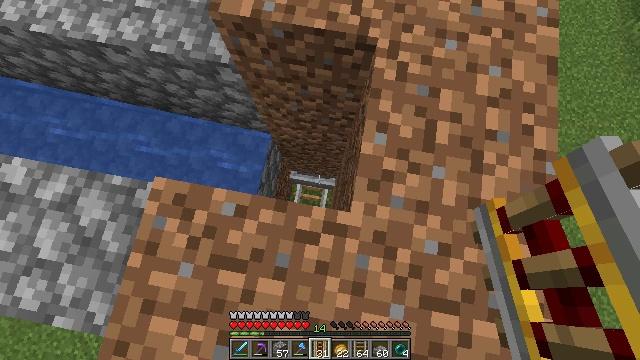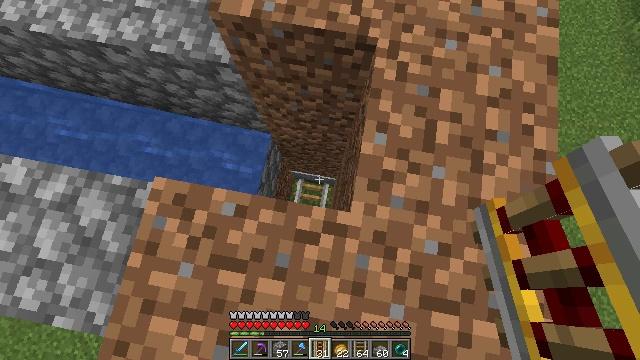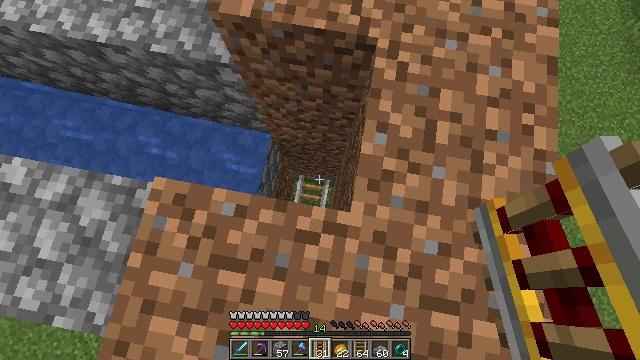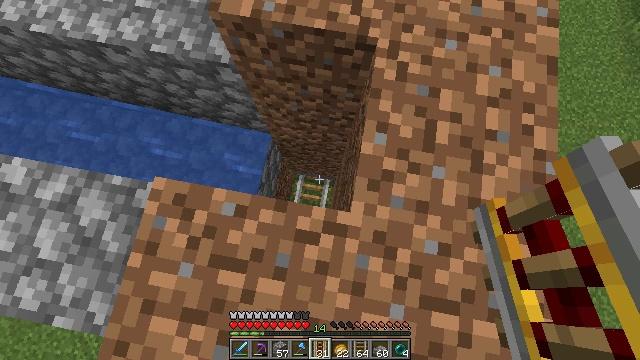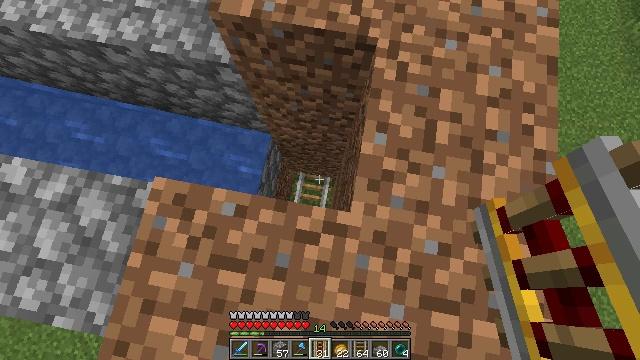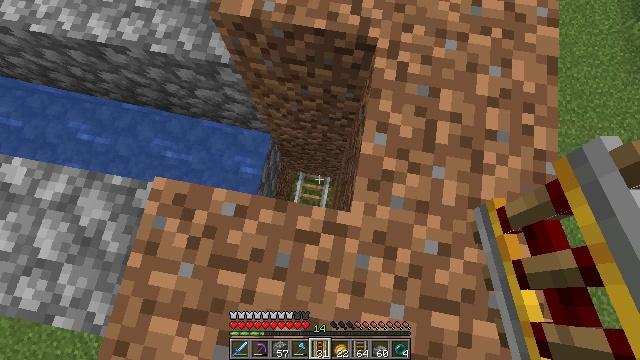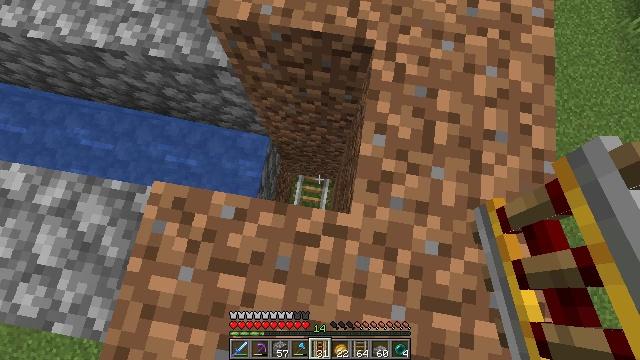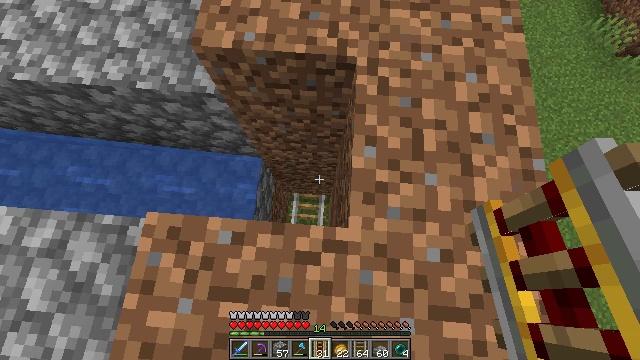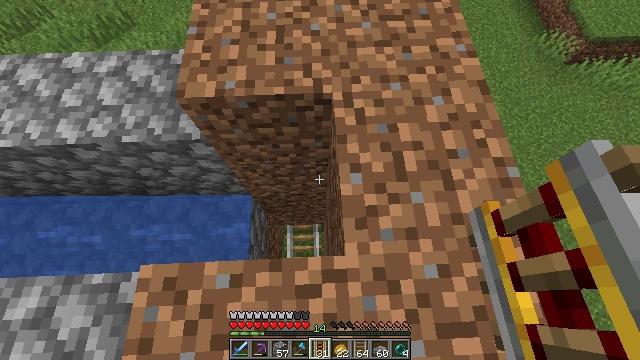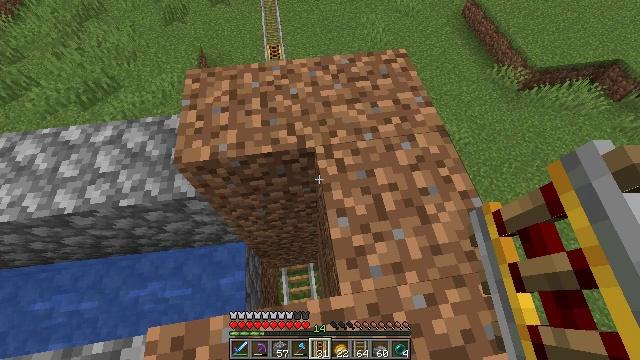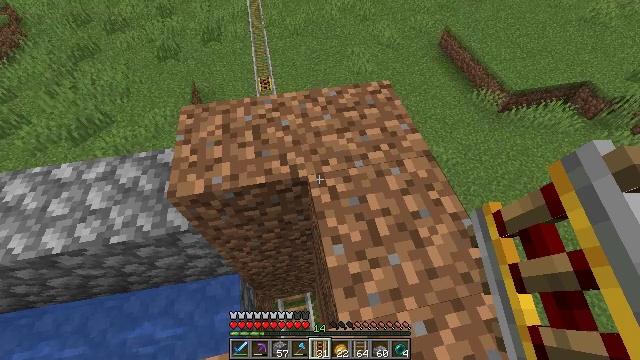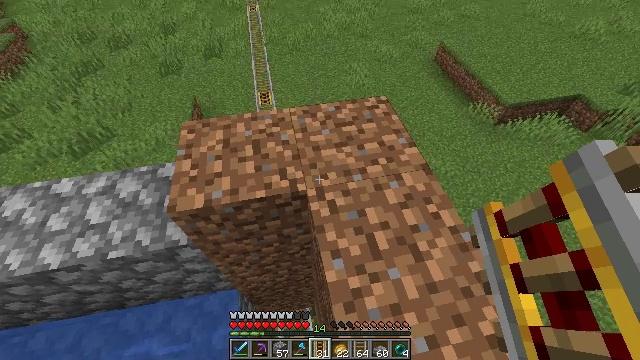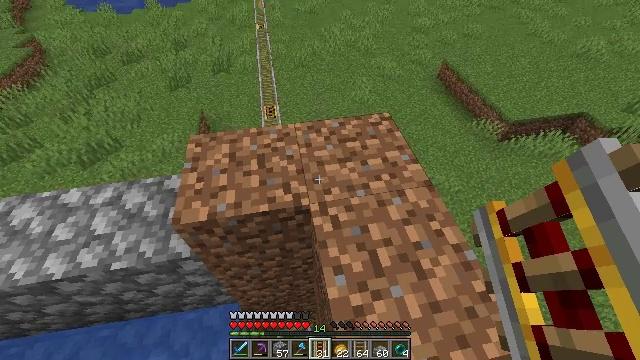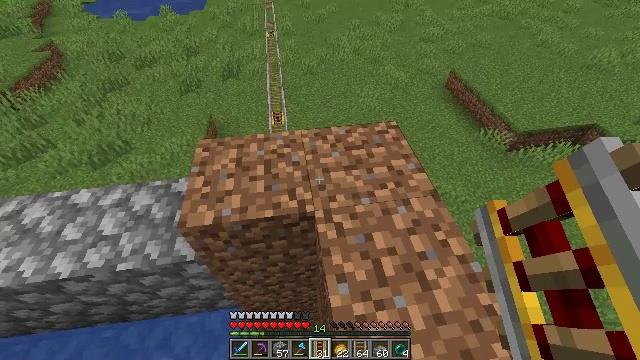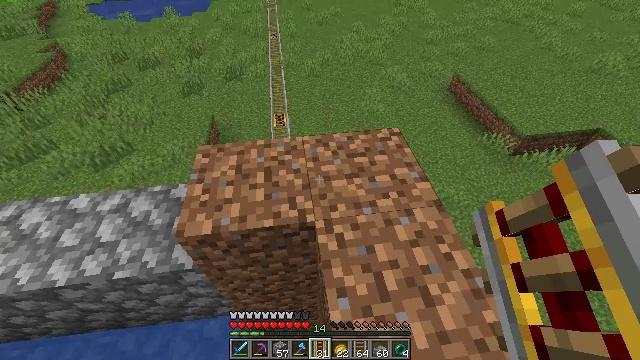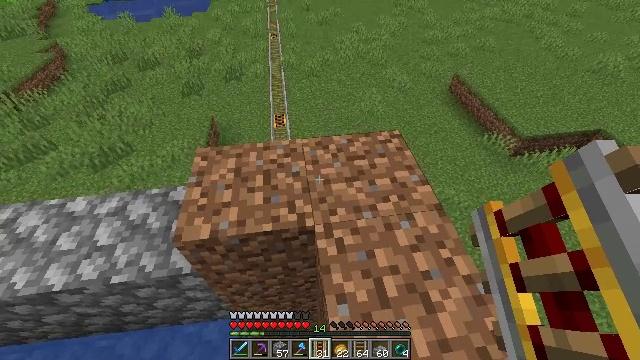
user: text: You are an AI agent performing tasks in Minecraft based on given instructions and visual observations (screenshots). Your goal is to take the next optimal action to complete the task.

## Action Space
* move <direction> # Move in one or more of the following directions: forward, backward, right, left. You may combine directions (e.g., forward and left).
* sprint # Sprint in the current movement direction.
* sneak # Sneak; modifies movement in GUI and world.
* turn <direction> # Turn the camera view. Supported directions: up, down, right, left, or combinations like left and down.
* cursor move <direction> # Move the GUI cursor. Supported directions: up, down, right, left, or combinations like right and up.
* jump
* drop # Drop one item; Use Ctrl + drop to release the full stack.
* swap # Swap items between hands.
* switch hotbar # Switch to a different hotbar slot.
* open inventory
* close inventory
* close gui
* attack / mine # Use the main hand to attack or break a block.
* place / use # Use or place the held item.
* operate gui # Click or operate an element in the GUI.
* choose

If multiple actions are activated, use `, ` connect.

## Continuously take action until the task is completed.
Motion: motion action
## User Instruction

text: Mine dirt from the ground.
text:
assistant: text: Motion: sneak
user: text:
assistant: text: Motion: sneak
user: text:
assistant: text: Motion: sneak
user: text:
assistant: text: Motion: sneak
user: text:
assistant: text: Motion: sneak
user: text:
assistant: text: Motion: sneak
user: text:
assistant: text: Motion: turn right and up
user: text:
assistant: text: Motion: turn right and up
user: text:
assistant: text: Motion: turn right and up
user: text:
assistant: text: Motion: turn right and up
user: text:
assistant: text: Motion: turn up
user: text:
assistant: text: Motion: turn left and up
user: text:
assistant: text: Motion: turn left and up
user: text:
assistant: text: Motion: move forward
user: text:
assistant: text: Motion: move forward
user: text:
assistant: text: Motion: move forward
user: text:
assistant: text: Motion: move forward
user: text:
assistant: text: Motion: move forward
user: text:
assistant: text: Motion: move forward
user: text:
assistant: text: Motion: move forward
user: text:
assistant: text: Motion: move forward
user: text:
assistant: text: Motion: move forward, turn left
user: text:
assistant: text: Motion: move forward
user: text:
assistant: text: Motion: move forward
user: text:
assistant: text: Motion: move forward
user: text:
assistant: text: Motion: move forward
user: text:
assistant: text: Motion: move forward
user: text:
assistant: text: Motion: move forward
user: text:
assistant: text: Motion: move forward
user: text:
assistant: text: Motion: move forward